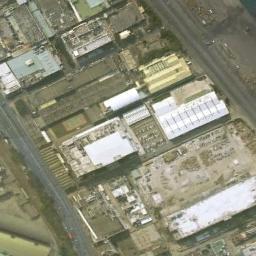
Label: industrial_area